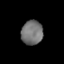
Tissue: lung
Cell type: Endothelial cells
Senescence score: 0.5779
Nuclear area (px): 519
Mean DAPI intensity: 114.256